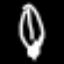
Label: leaf